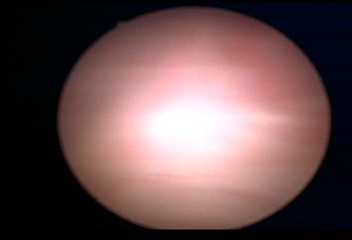
Modality: WLC
Class: Normal mucosa
Bladder cancer association: No